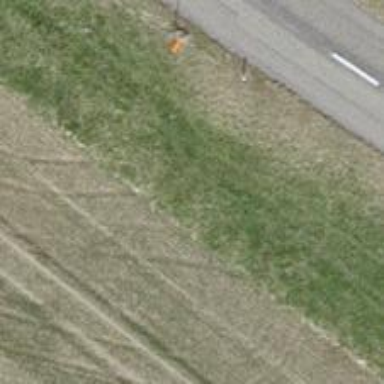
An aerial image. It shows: Pipeline marker.